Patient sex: M
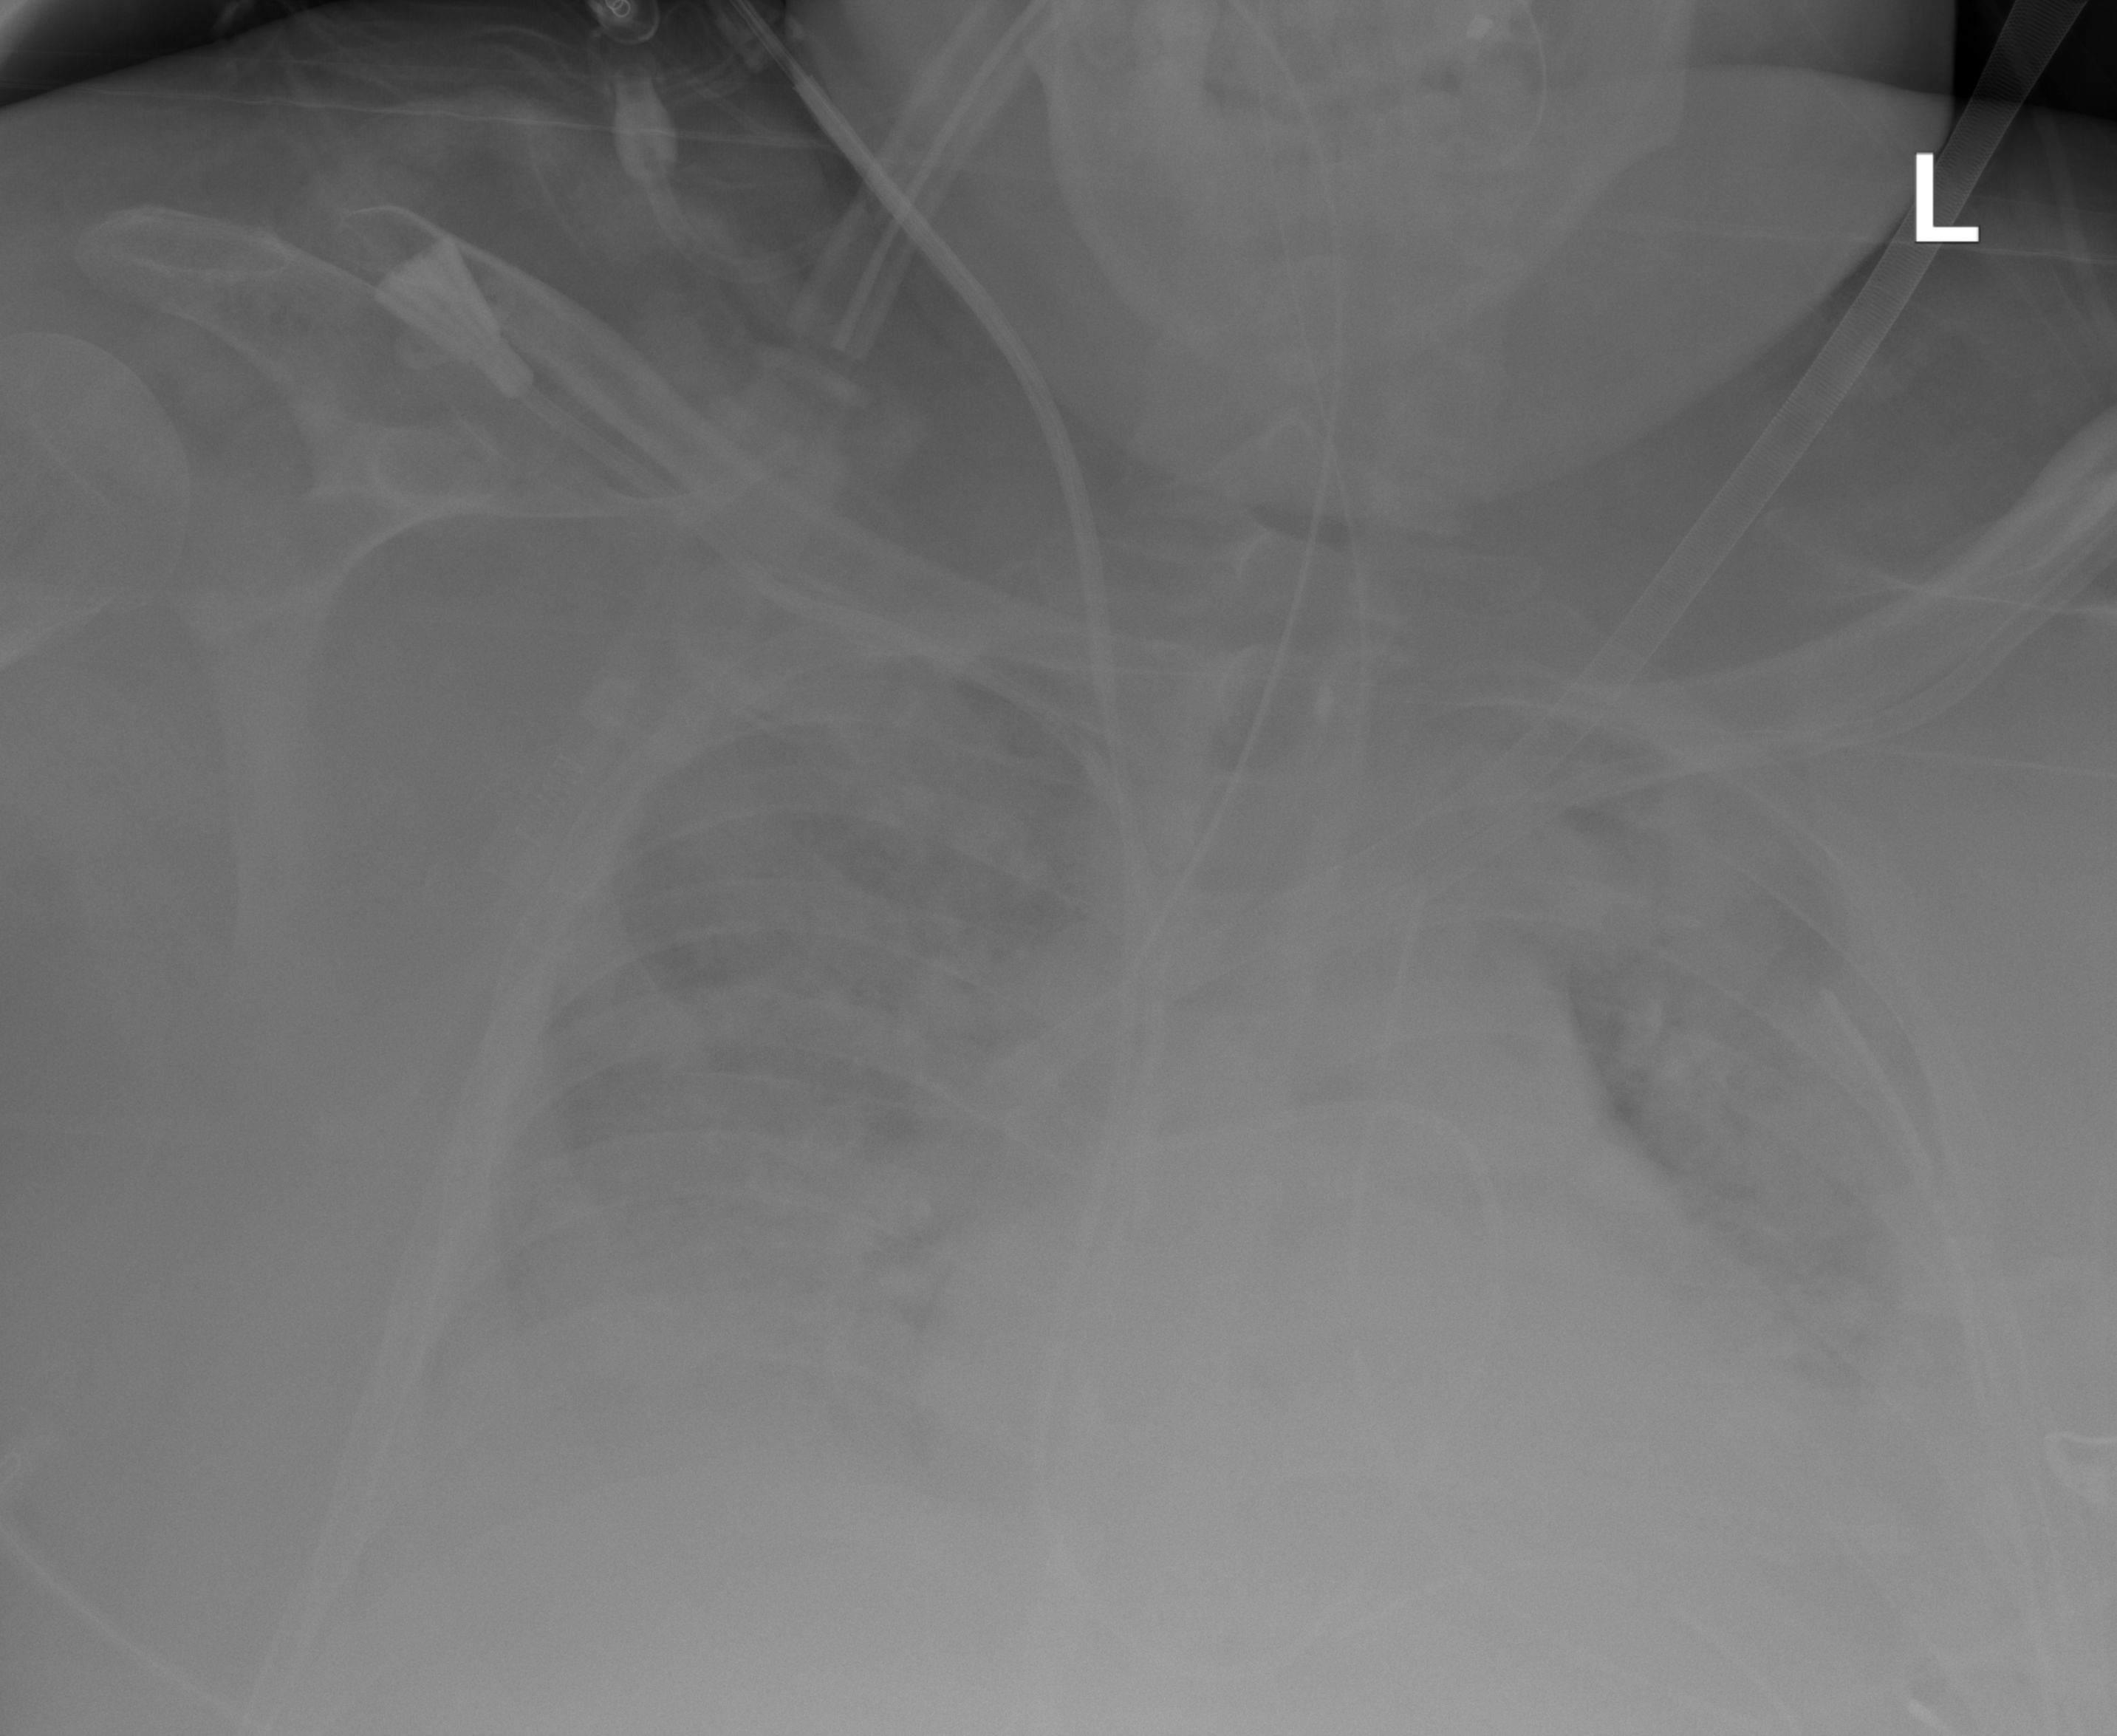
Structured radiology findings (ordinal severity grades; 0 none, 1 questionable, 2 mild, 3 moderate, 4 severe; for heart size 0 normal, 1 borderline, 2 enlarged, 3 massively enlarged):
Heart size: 2
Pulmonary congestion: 2
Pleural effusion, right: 2
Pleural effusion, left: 3
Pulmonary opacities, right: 4
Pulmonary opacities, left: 4
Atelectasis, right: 4
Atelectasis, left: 4